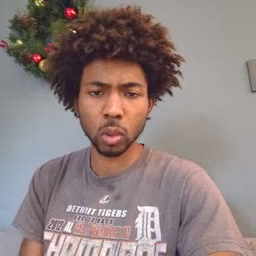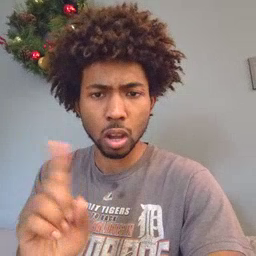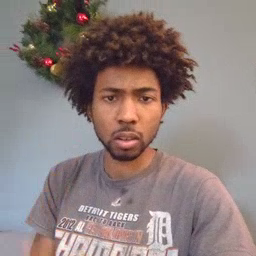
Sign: where